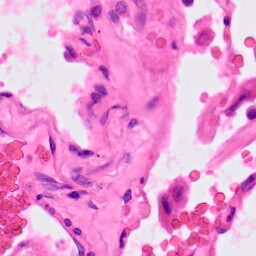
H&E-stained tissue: Lung